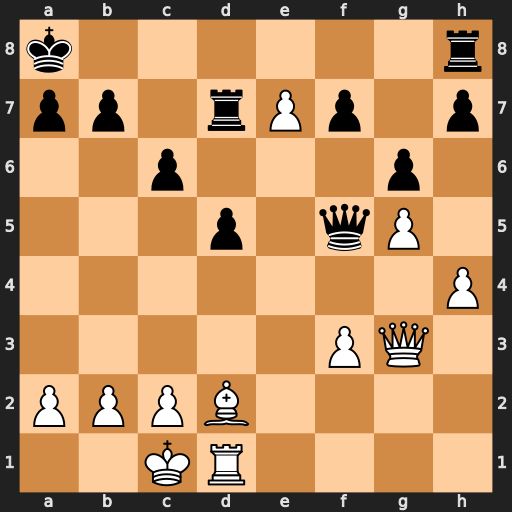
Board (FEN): k6r/pp1rPp1p/2p3p1/3p1qP1/7P/5PQ1/PPPB4/2KR4
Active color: w
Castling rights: -
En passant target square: -
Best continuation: Re1 Re8 Re5 Qxe5 Qxe5